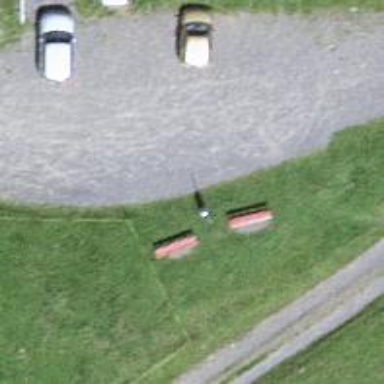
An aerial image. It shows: Bench.